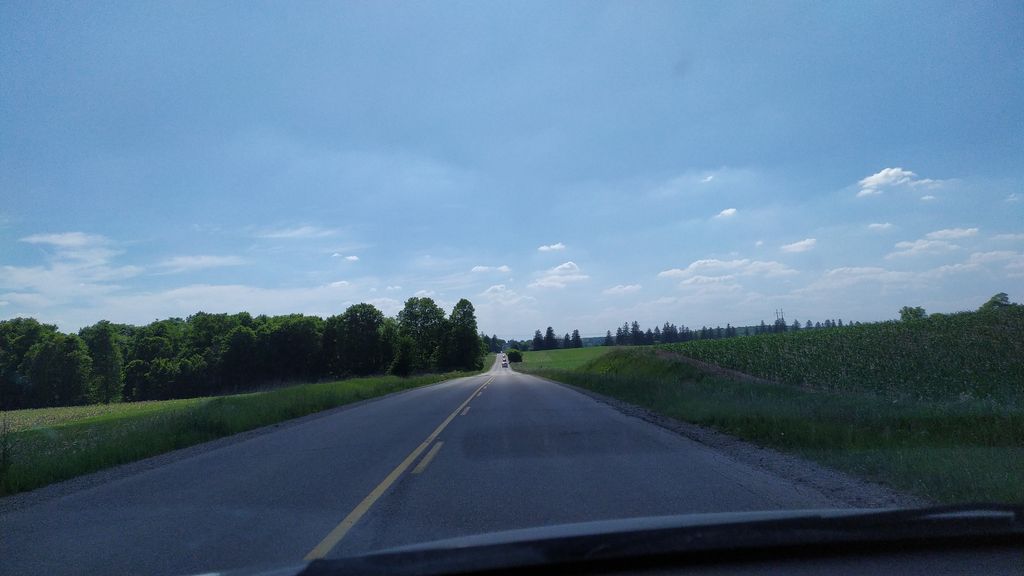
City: kitchener-waterloo